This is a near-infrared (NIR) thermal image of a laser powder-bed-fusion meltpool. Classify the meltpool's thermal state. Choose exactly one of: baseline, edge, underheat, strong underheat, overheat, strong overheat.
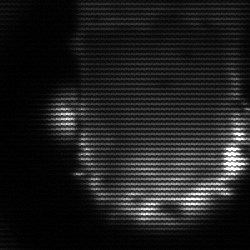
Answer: baseline